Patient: sex M, age 72
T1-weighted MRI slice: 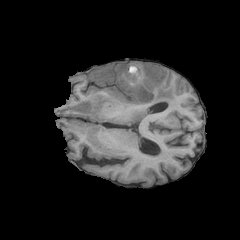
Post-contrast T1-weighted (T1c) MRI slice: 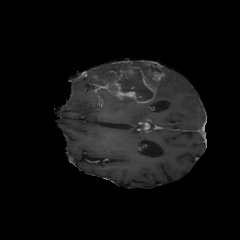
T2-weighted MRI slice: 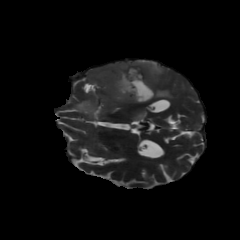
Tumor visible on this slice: yes
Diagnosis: Glioblastoma, IDH-wildtype
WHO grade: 4